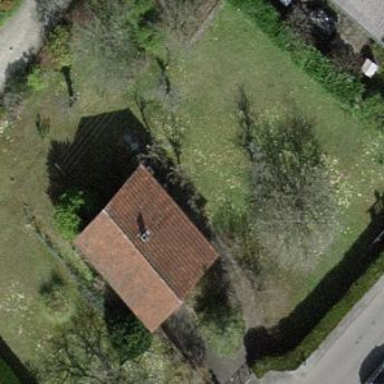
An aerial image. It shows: Garden enclosed by fence.